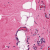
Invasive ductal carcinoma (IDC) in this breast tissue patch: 0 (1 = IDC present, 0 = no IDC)